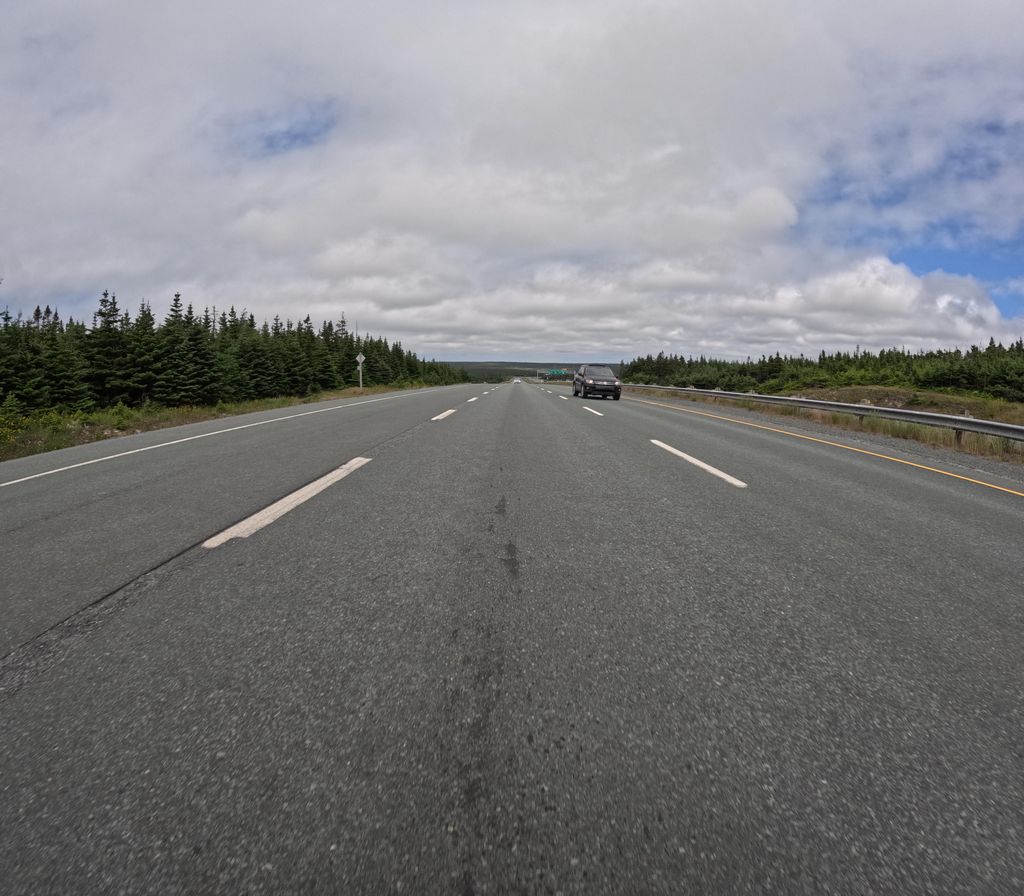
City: st_johns